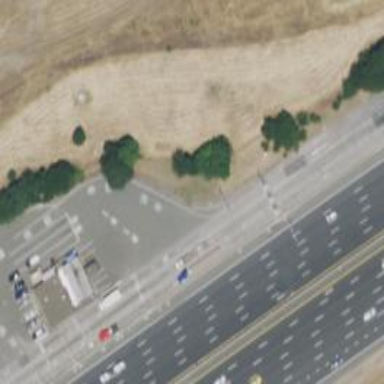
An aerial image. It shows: Service road with asphalt surface leading to weighbridge facility.